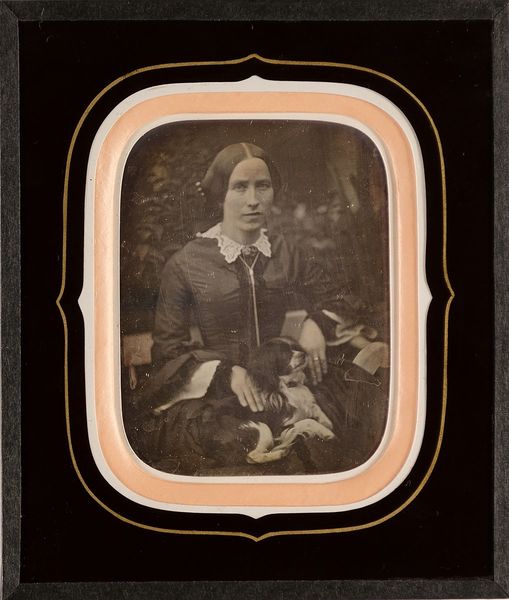
Titel: Frau Raynal mit ihrem Hund
Standort: Hamburg
Institution: Museum für Kunst und Gewerbe Hamburg
Schlagwörter: frau, hund, portrait, figur, foto, fotografie, photographie, photo, lichtbild, daguerreotypie, bildwerke, angewandte und bildende kunst, hessische systematik, porträt, porträtfotografie, porträtphotographie, hüftbild